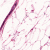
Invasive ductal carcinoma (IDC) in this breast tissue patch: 0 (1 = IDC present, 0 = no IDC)